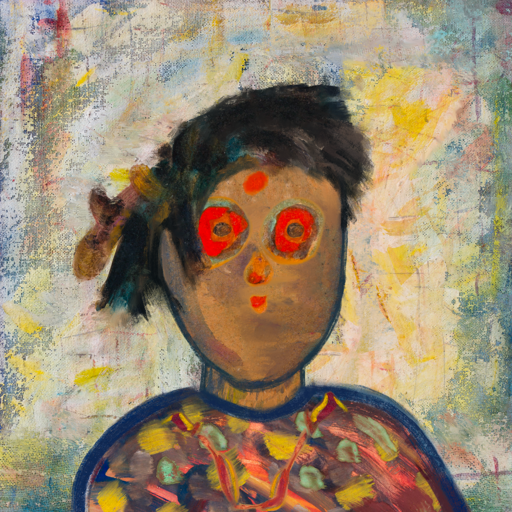
Background: Irani, Head And Neck Front: In_The_Sun, Face Front: Sisters, Bust: Mother_And_Son_Mother, Hair Front: Pipe, Head Accessory: Blank, Second Necklace: Gypsy_Mother_1, Necklace: Blank, Baby: Blank